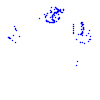
Particle: pion